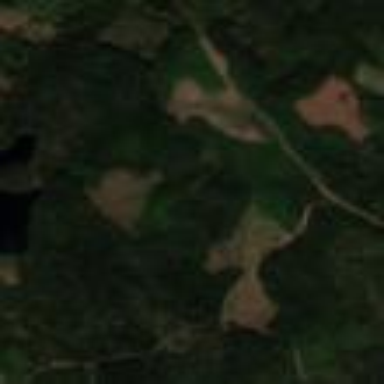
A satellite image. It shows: Mixed woodland with various types of leaves.